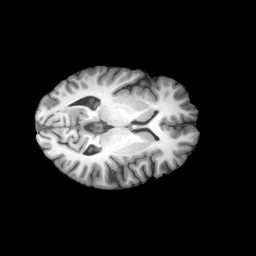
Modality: T1w
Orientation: axial